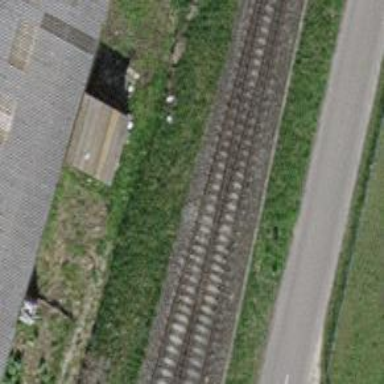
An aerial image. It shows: Rail siding with electrified tracks using contact line.